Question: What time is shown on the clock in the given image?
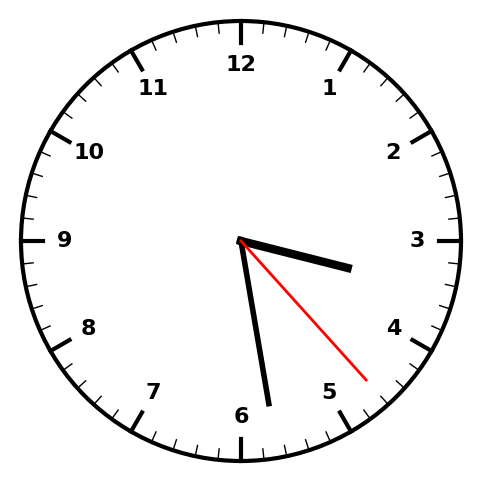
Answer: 03:28:23